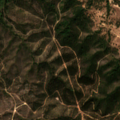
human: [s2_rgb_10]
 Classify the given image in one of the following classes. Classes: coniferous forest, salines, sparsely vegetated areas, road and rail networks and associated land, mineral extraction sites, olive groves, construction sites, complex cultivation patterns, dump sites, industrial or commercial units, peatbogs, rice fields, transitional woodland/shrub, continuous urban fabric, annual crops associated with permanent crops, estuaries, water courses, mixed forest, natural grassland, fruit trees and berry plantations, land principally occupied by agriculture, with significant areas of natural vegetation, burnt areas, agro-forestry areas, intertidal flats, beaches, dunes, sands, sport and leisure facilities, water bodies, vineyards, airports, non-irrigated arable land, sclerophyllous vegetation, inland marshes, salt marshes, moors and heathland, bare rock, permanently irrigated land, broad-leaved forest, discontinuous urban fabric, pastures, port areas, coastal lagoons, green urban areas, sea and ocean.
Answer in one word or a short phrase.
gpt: agro-forestry areas, broad-leaved forest, transitional woodland/shrub